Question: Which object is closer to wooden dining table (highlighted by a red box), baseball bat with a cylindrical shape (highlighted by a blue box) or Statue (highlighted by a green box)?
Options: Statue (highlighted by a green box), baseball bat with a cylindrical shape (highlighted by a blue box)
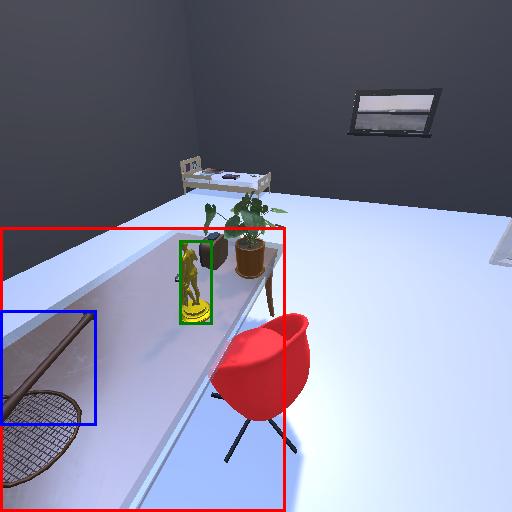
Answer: Statue (highlighted by a green box)